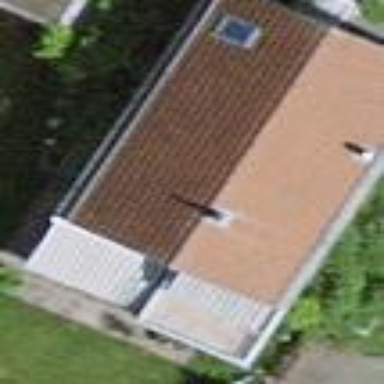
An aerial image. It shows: Simple house.